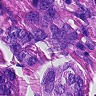
Metastatic tissue present: yes